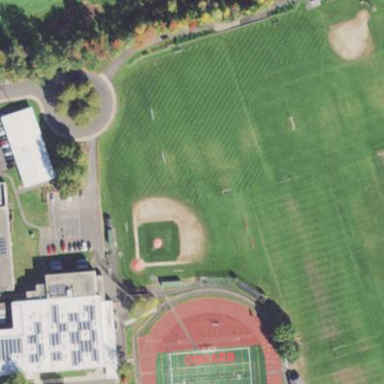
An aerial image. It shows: Baseball pitch for leisure and sports activities.